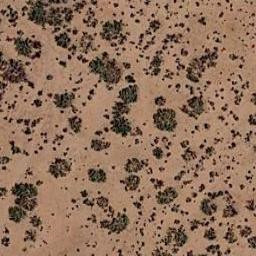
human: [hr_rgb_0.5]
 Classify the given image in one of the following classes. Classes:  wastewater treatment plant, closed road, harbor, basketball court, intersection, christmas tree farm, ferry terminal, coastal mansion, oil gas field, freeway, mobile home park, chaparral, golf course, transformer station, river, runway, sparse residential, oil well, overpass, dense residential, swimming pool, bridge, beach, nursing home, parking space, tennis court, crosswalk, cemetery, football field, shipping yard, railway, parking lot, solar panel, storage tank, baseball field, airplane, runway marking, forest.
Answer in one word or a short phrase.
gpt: chaparral